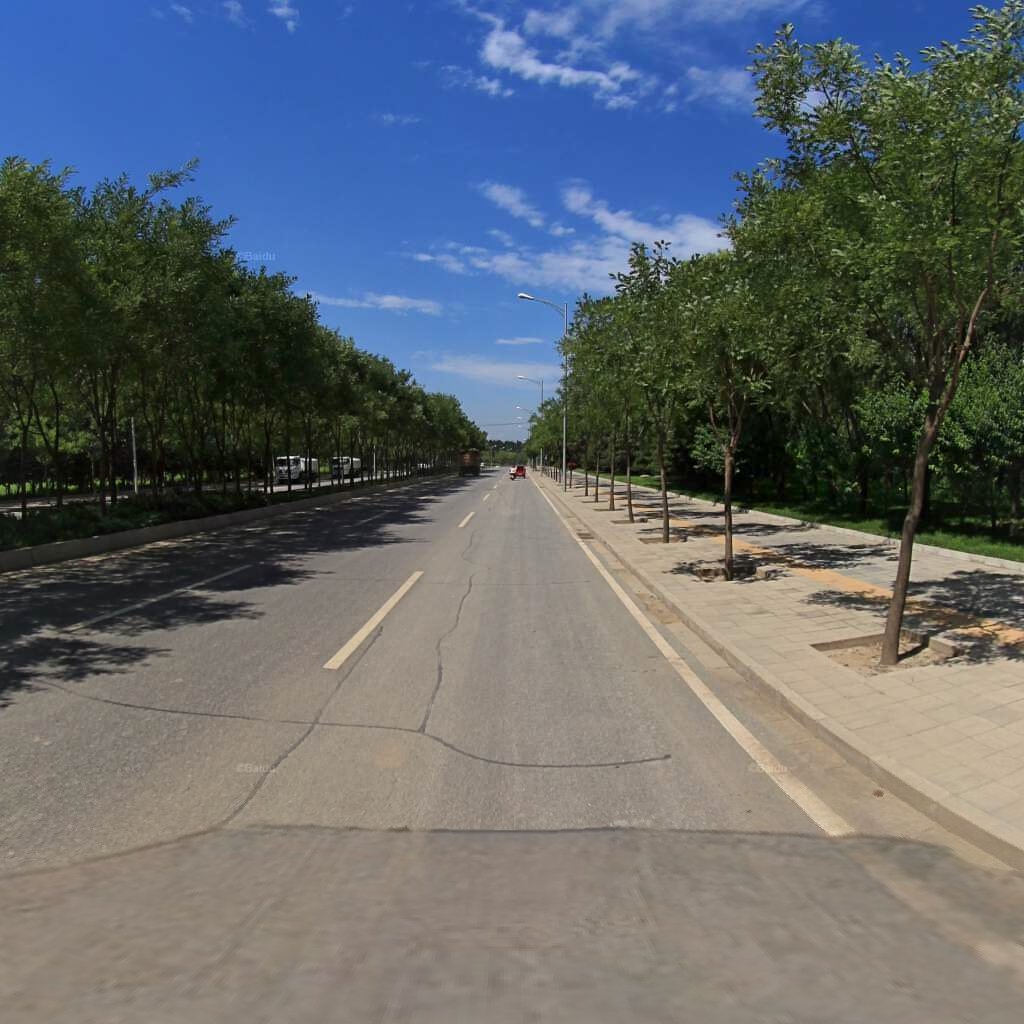
Region: Haidian
Road damage annotations: transverse patch, transverse patch, longitudinal patch, longitudinal patch, longitudinal patch